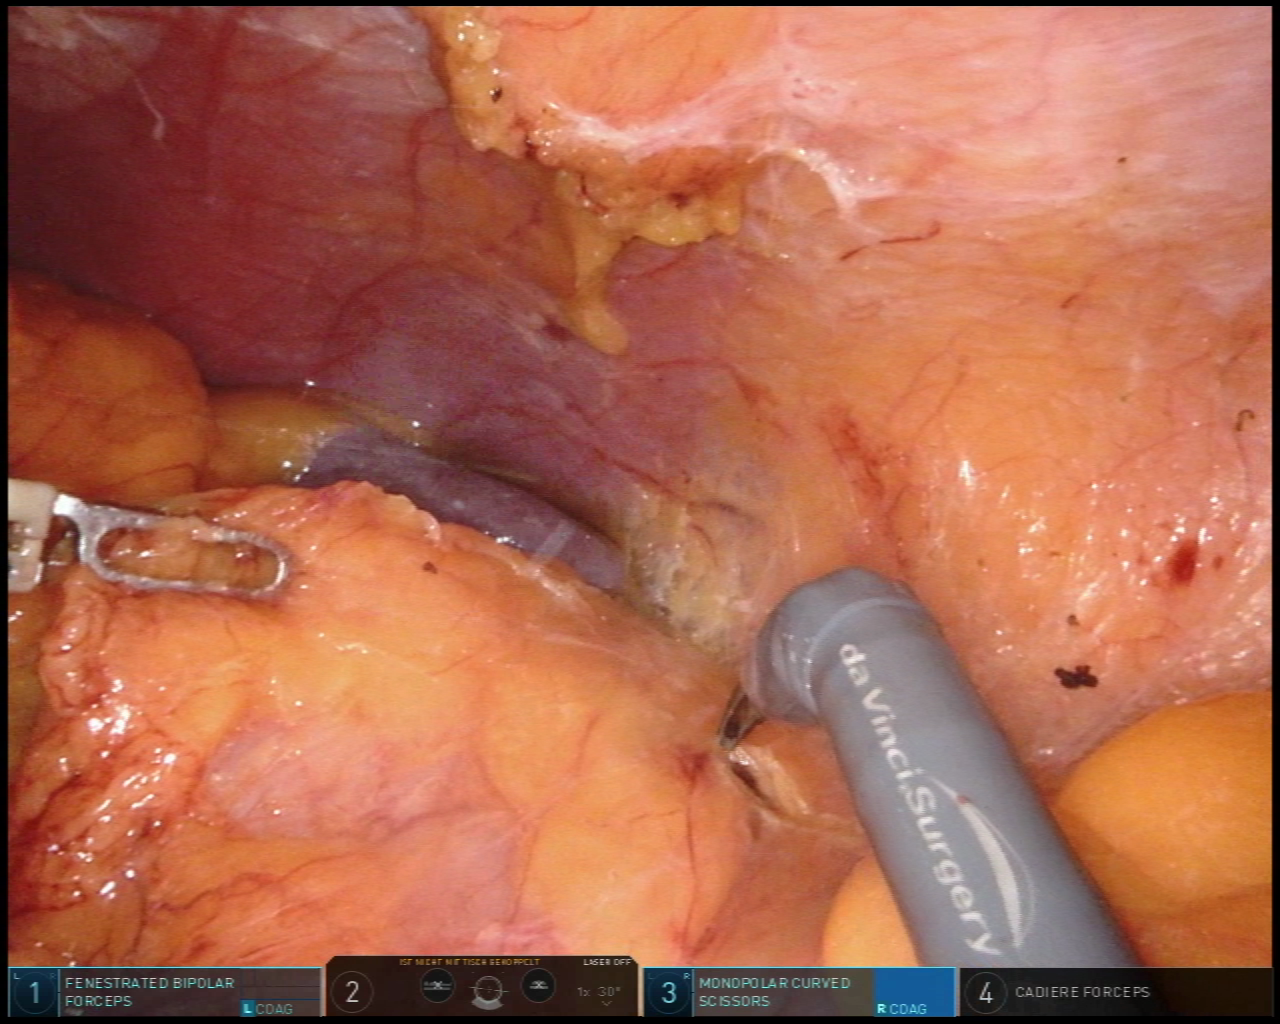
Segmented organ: spleen
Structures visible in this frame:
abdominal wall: yes
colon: yes
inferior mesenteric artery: no
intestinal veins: no
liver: no
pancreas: no
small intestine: no
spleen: yes
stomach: no
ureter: no
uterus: no
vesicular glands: no